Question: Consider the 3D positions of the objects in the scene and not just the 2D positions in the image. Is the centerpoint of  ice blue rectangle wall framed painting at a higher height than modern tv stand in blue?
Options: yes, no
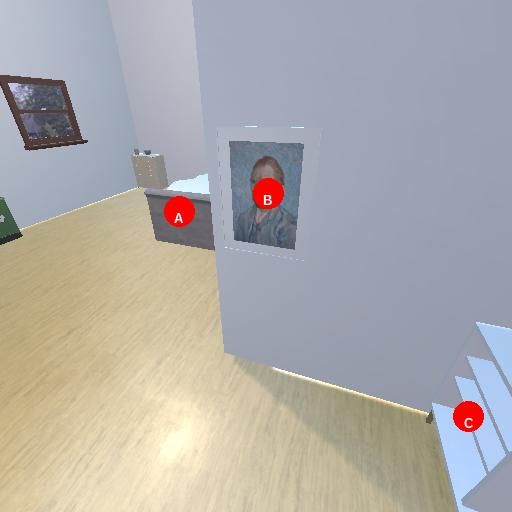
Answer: yes